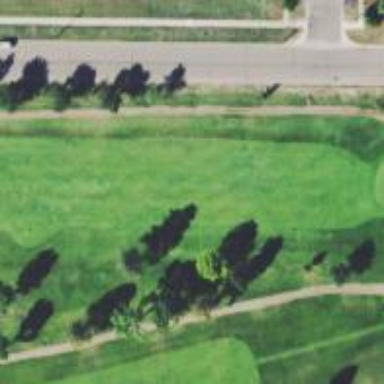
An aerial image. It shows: Golf hole.